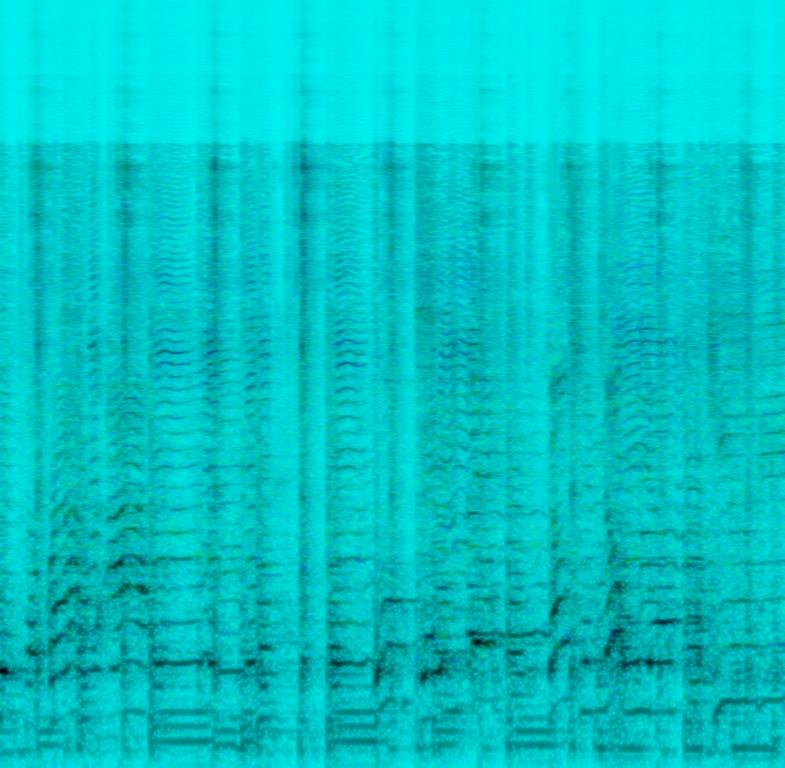
The music features a mix between jazz and soul music. The instrumental is easygoing and fun. A male singer with a seductive and appealing voice sings a fun melody. A saxophone plays a melody in the background that adds texture to the instrumental. The music is a live recording of a performance.